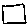
Label: square